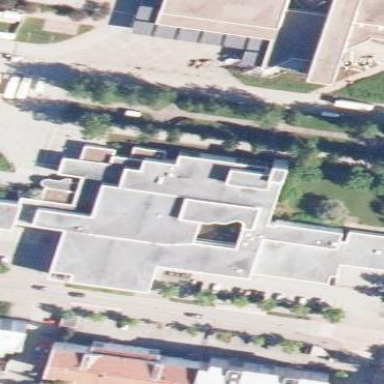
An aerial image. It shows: Library building.